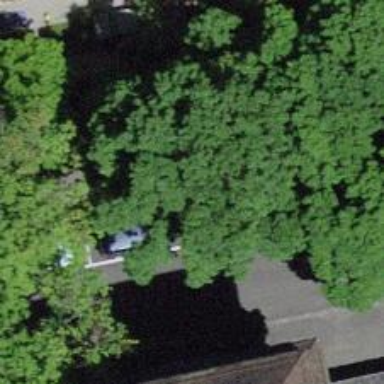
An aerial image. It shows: Avenue of broadleaved trees.